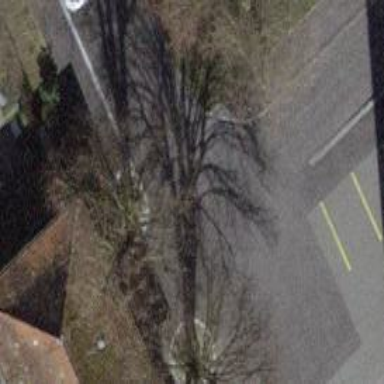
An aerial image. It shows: Kerb serving as barrier.